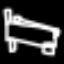
Label: bed